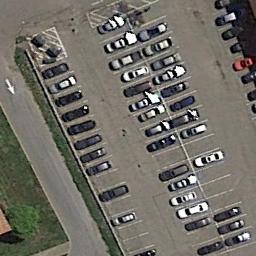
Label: parking_lot